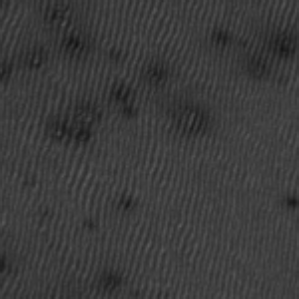
Label: frost